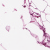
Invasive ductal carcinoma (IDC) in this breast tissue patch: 0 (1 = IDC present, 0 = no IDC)